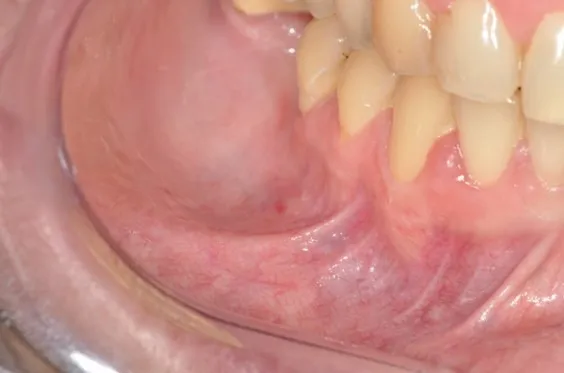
Intraoral examination revealed a healthy oral mucosa.
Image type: medical_photograph (oral_photograph)